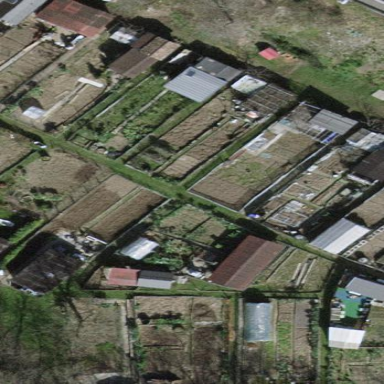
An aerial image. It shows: Area designated for allotments.